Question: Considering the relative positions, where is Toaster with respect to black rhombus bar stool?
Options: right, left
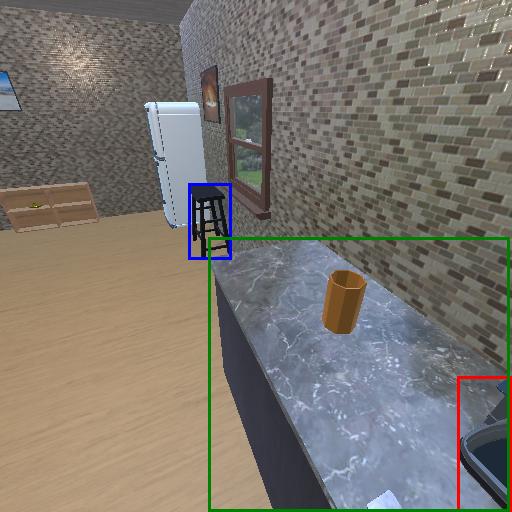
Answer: right